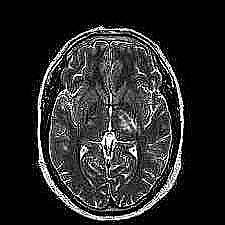
Label: notumor